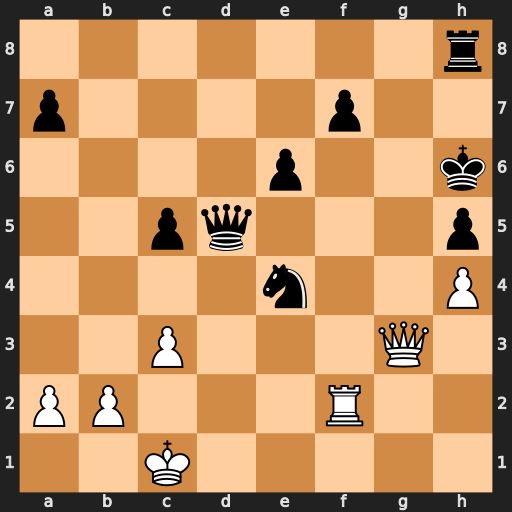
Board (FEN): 7r/p4p2/4p2k/2pq3p/4n2P/2P3Q1/PP3R2/2K5
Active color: w
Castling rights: -
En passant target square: -
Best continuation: Qf4+ Ng5 Qf6+ Kh7 hxg5